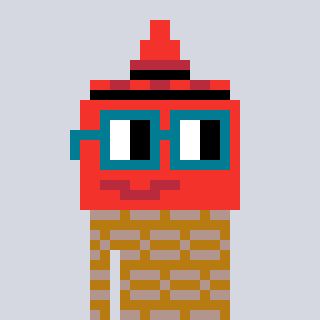
a pixel art character with square dark green glasses, a ketchup-shaped head and a gold-colored body on a cool background